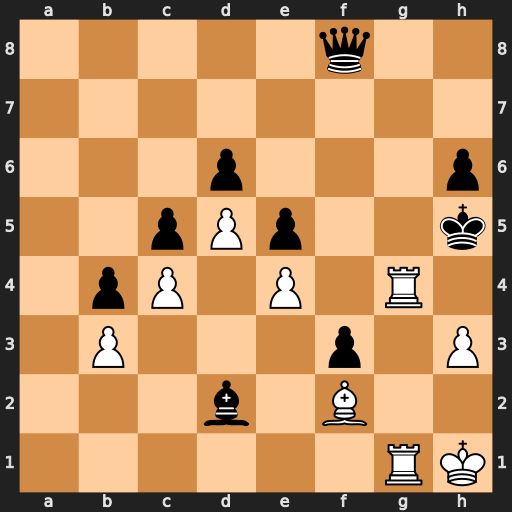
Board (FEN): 5q2/8/3p3p/2pPp2k/1pP1P1R1/1P3p1P/3b1B2/6RK
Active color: w
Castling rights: -
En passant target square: -
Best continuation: Rh4#